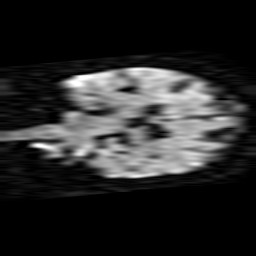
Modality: TRACE
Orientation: coronal
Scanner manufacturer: ge
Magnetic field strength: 1.5 T
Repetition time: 7.5 s
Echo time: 0.0968 s